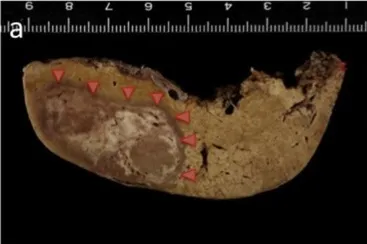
Pathological and immunohistochemistry findings. Microscopically, it had normal hepatocytes with mild sinusoidal dilation.
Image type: radiology (ct)